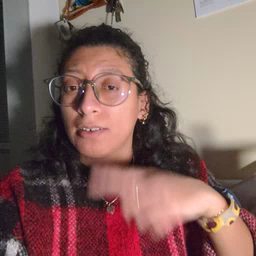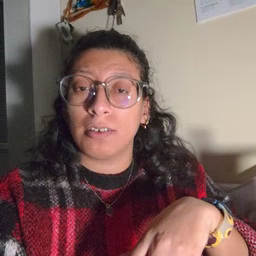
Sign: flower